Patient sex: M
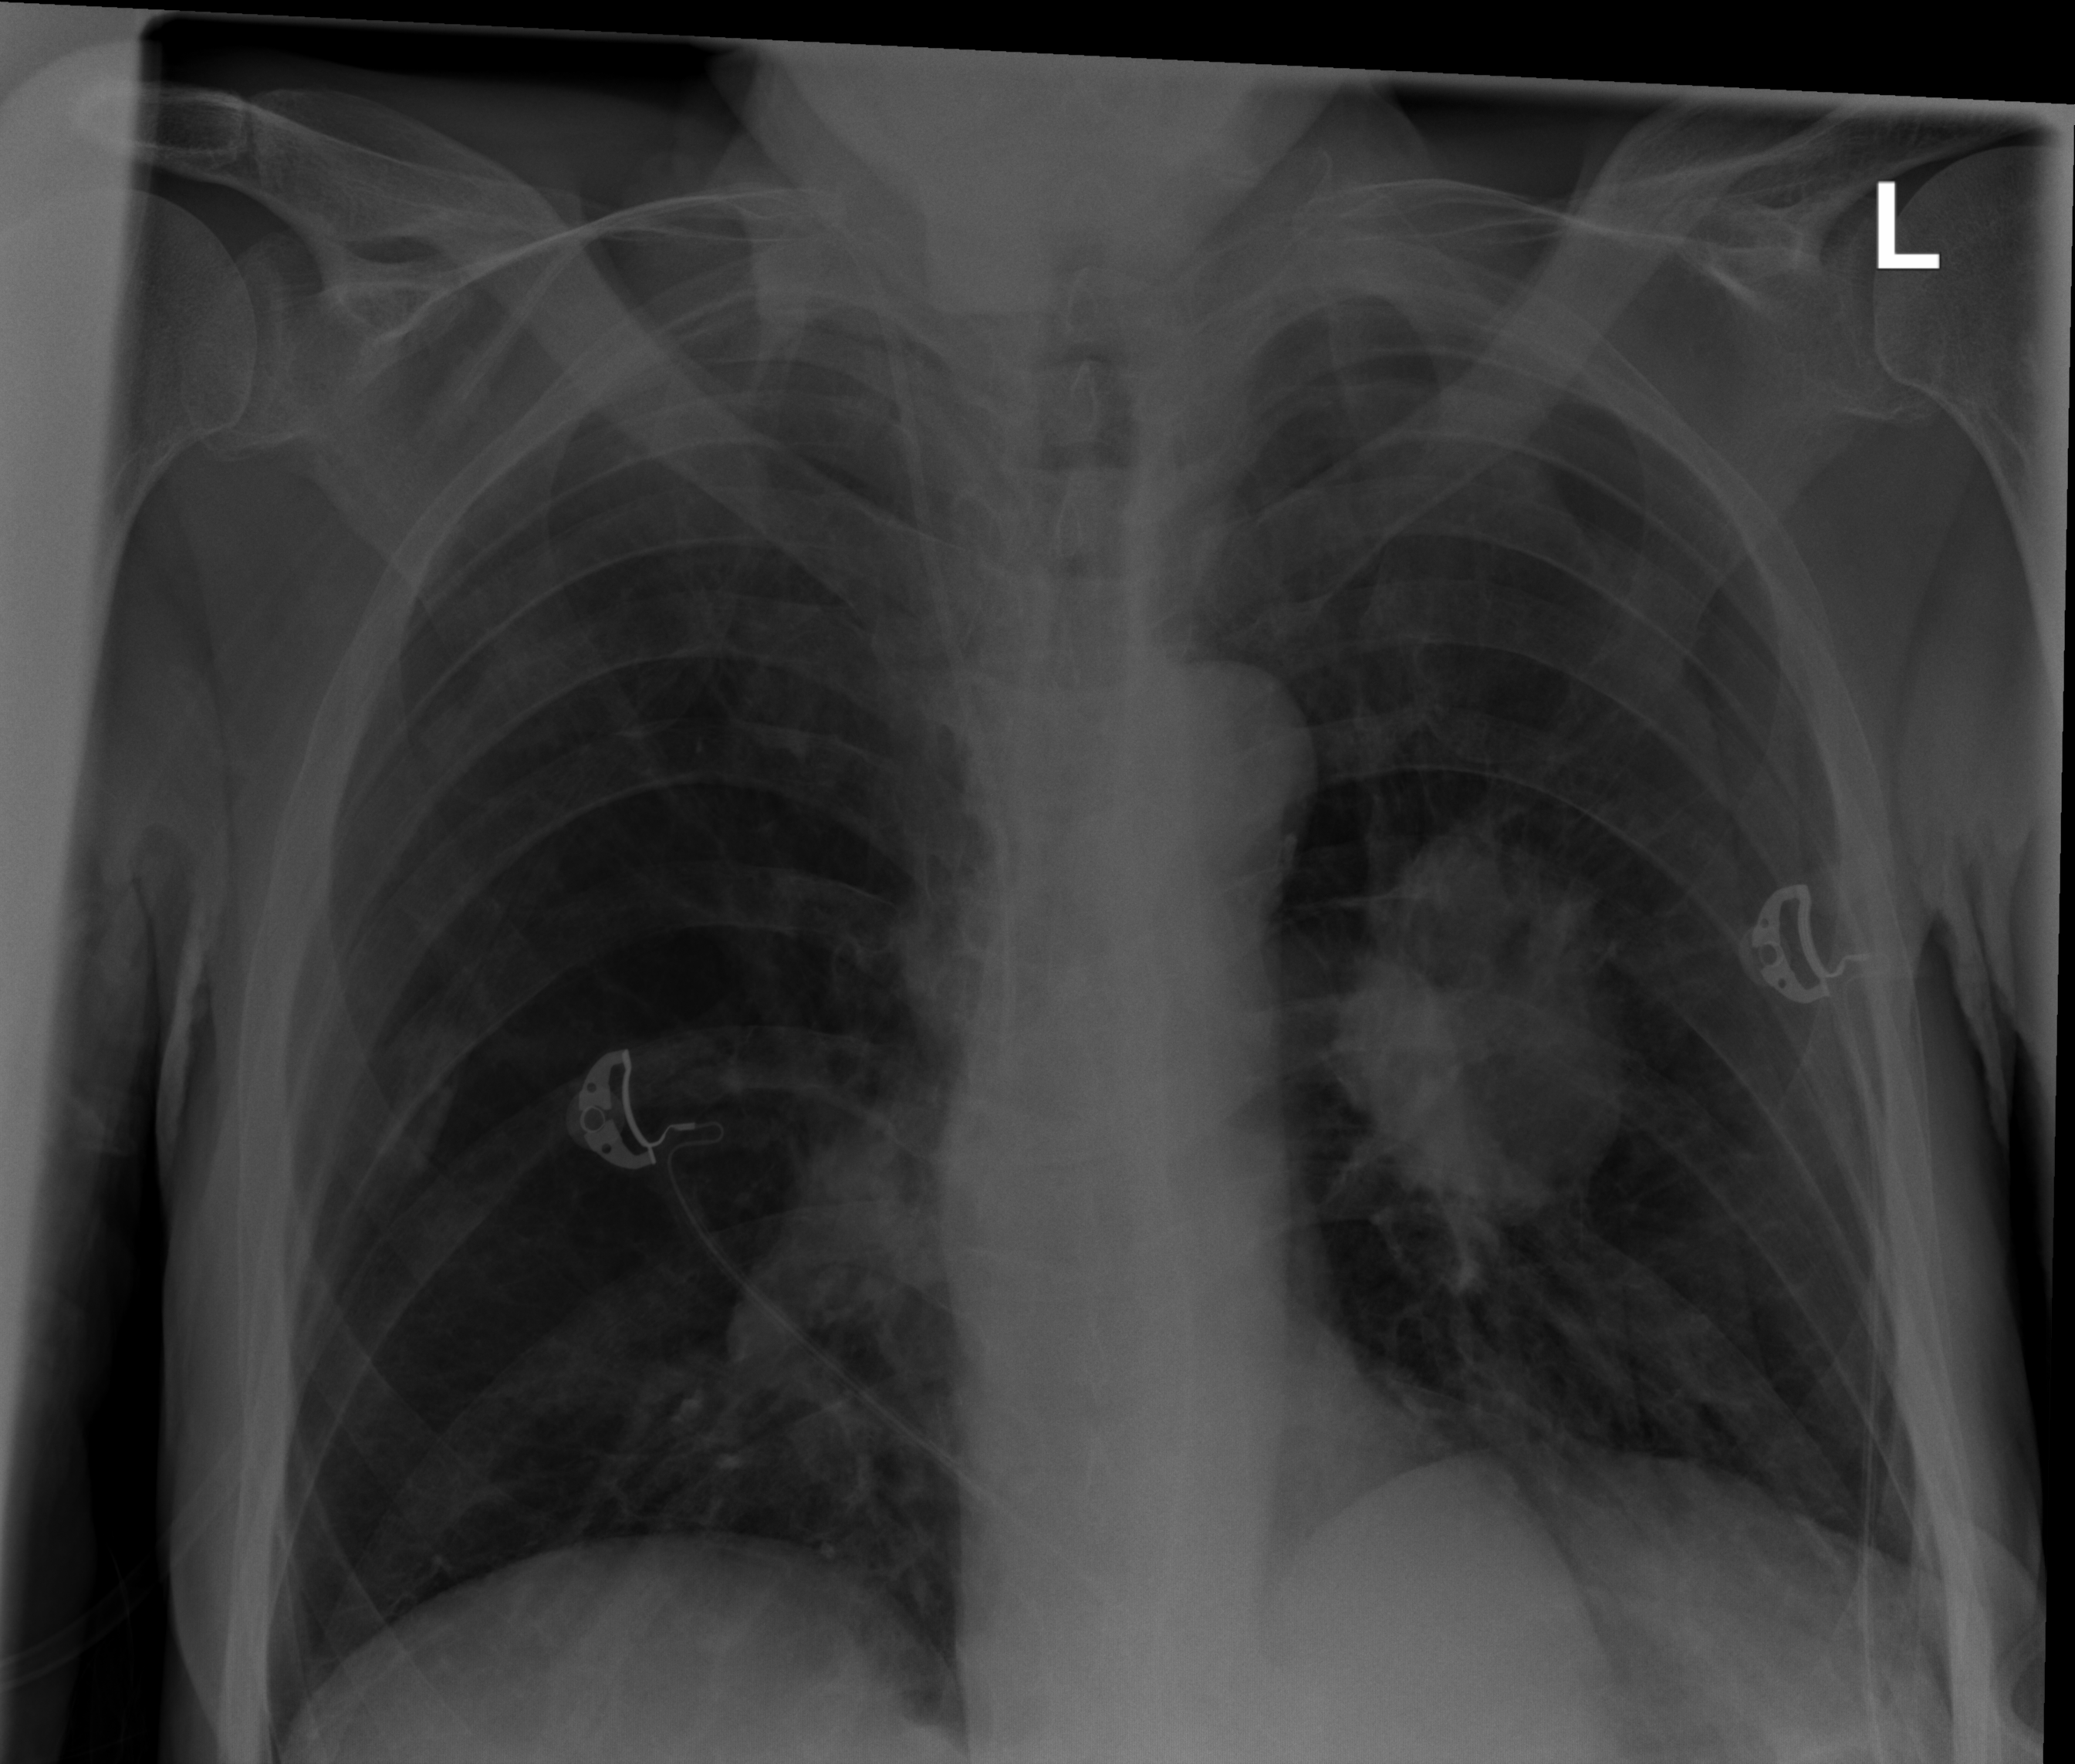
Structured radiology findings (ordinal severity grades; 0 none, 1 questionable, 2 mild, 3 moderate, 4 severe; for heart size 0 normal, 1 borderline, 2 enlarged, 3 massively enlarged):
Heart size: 0
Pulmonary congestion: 0
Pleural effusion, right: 0
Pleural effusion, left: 0
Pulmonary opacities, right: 1
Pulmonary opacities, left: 4
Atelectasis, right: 0
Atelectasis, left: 2